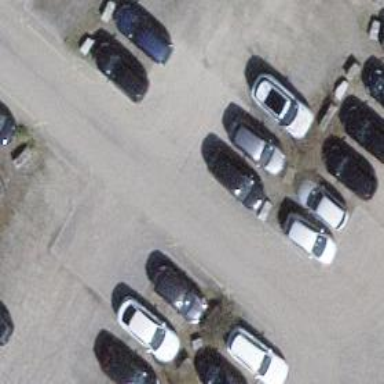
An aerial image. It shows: Parking aisle designated as service road.